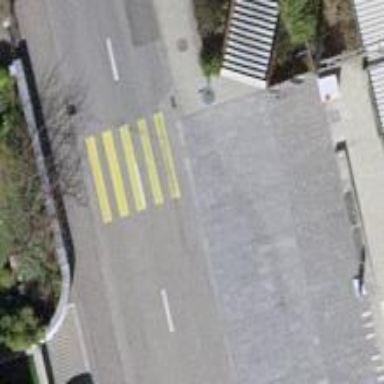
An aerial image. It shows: Uncontrolled zebra crossing with notable zebra markings.